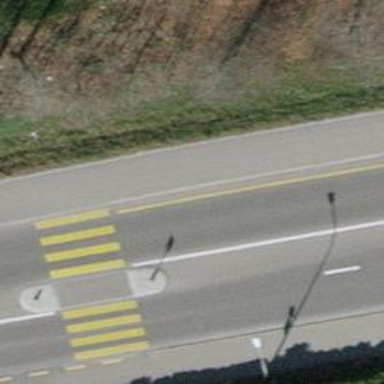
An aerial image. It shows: Road with traffic signals.